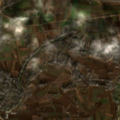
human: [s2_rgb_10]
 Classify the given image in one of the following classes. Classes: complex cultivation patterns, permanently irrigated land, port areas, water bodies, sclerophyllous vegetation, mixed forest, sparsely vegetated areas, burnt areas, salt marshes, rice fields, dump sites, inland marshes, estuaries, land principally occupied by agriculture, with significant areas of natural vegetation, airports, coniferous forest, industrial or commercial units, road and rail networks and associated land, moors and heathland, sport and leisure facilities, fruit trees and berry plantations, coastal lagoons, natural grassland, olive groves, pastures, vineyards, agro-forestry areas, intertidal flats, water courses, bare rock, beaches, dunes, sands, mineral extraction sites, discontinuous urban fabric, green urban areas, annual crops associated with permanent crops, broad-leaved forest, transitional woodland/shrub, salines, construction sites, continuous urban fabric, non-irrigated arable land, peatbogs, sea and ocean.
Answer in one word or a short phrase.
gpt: non-irrigated arable land, complex cultivation patterns, land principally occupied by agriculture, with significant areas of natural vegetation